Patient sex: M
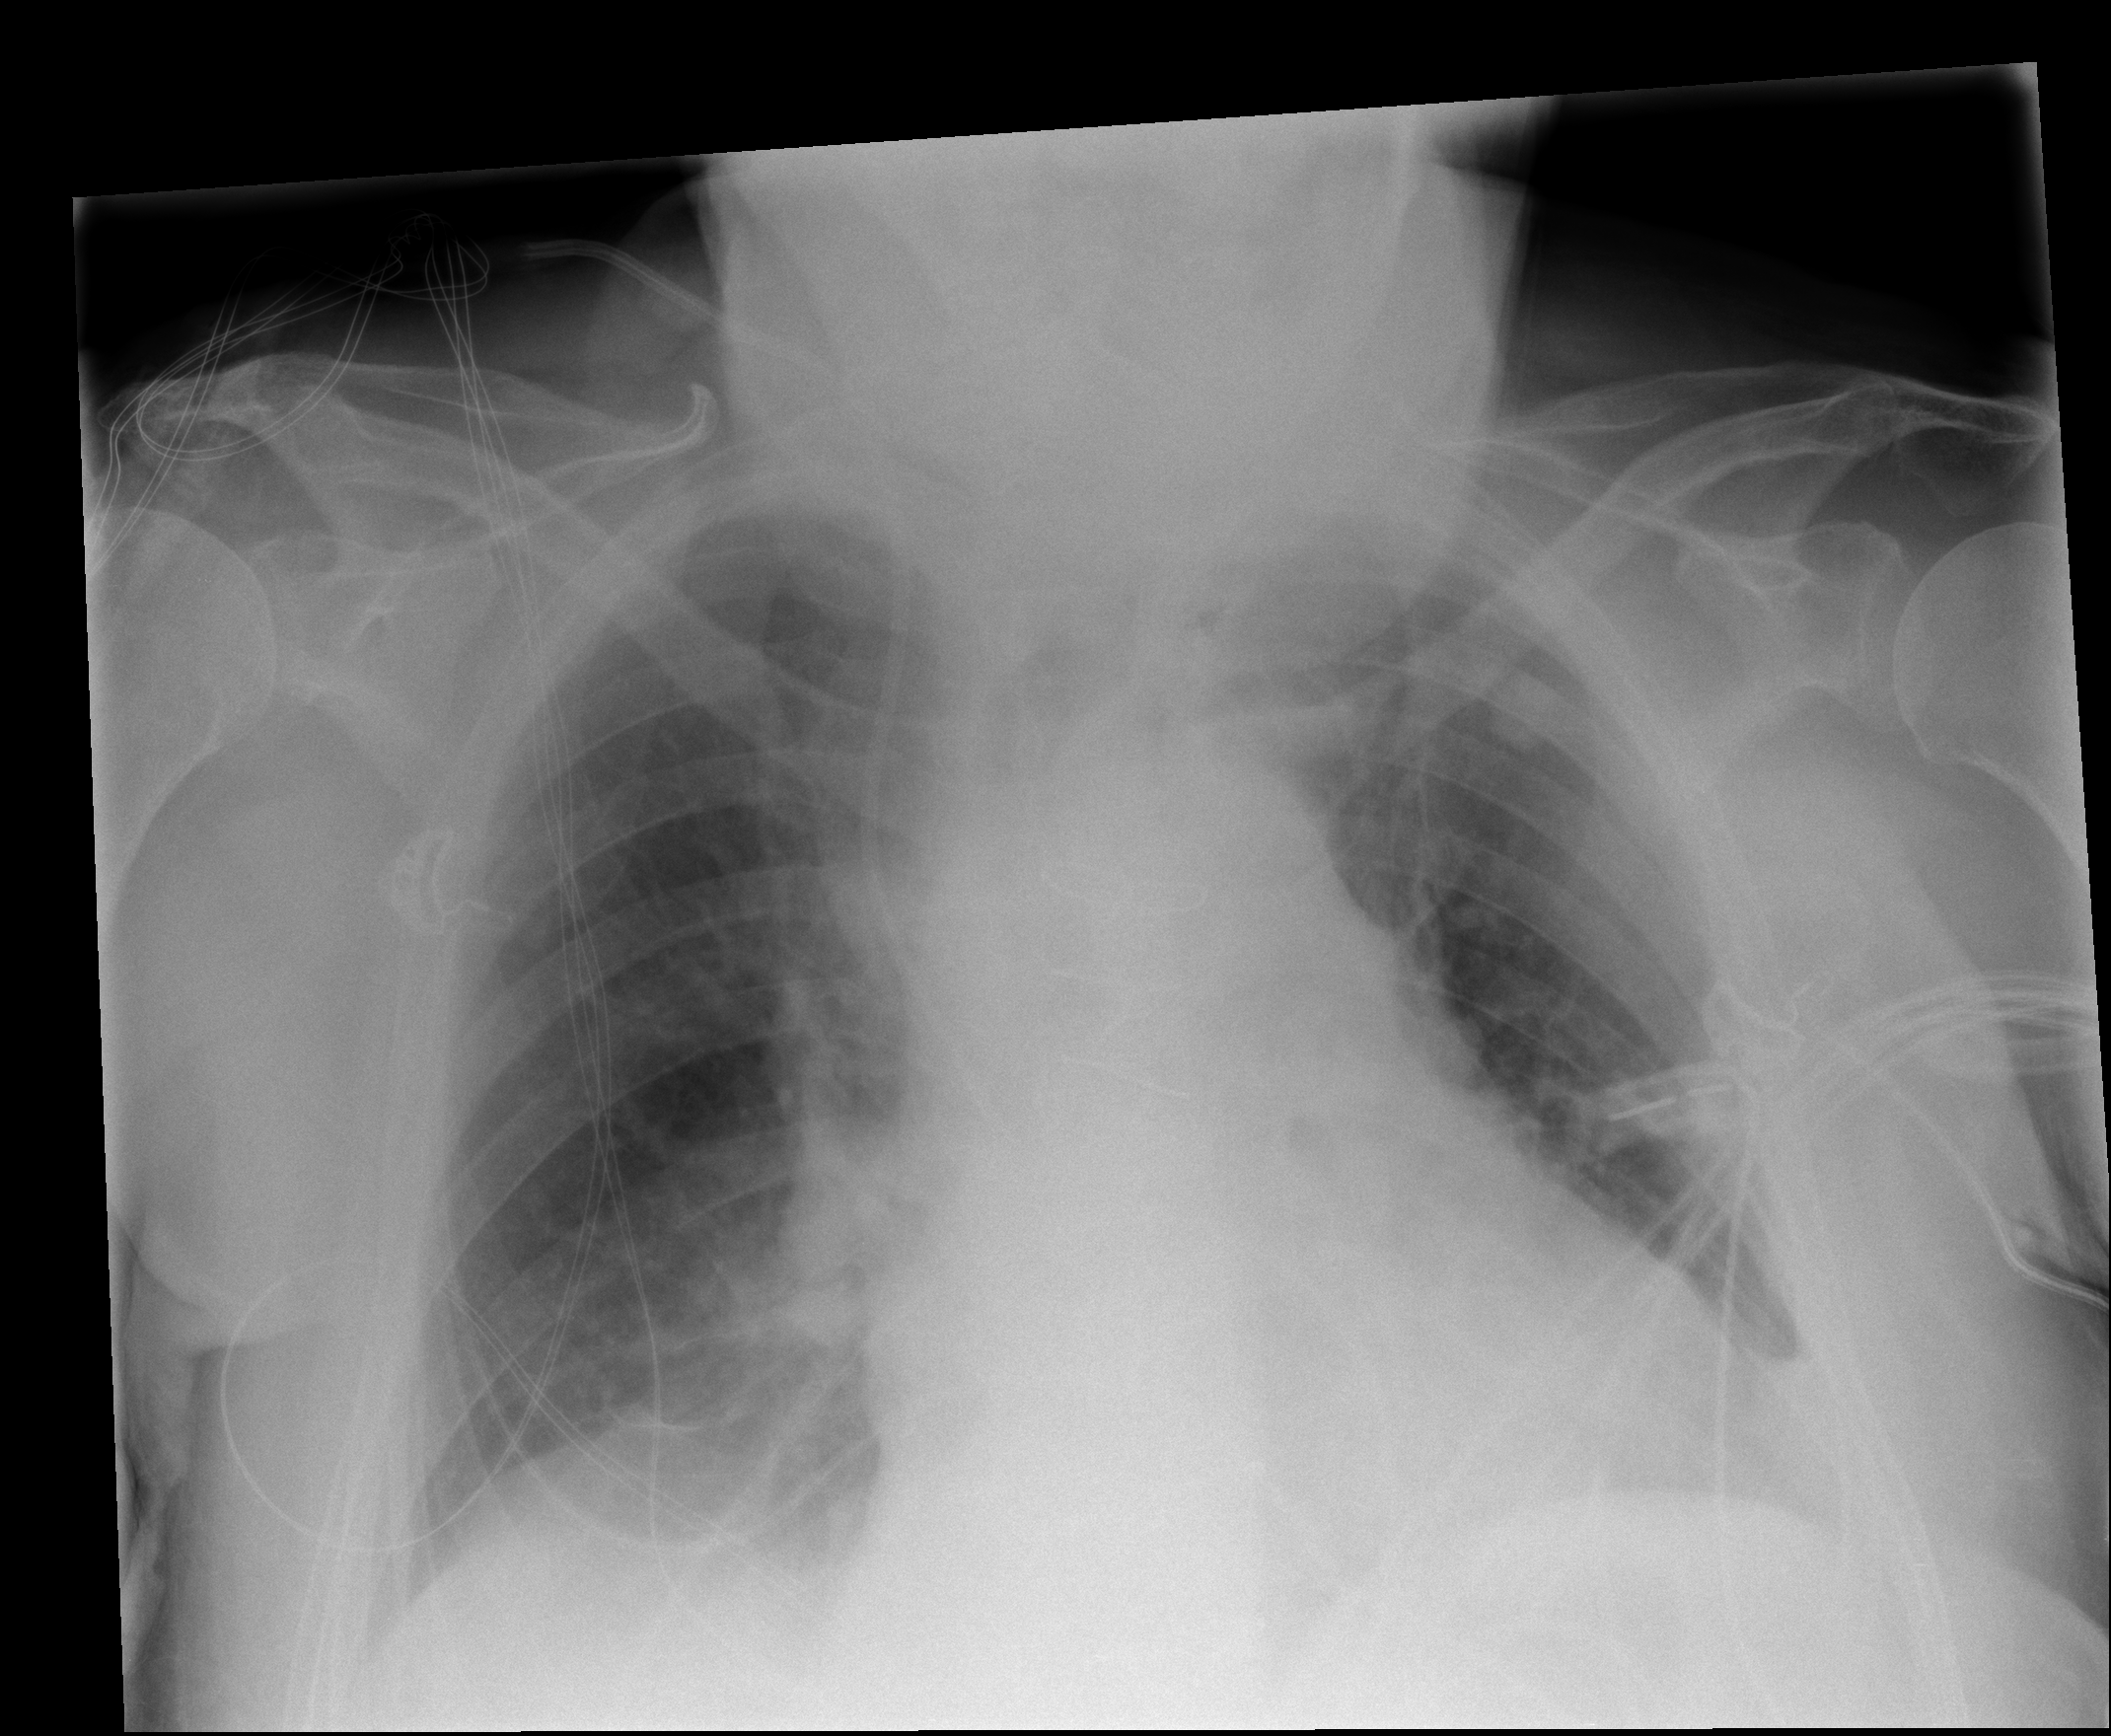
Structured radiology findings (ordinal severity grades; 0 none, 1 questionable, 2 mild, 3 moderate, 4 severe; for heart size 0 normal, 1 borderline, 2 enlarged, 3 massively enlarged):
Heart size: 2
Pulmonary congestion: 2
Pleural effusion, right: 0
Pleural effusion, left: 1
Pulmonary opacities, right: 0
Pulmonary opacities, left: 0
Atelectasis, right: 2
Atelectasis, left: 2